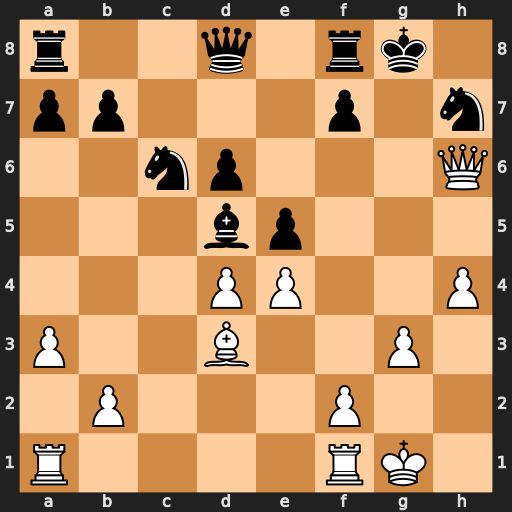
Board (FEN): r2q1rk1/pp3p1n/2np3Q/3bp3/3PP2P/P2B2P1/1P3P2/R4RK1
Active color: w
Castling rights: -
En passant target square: -
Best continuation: exd5 e4 Bxe4